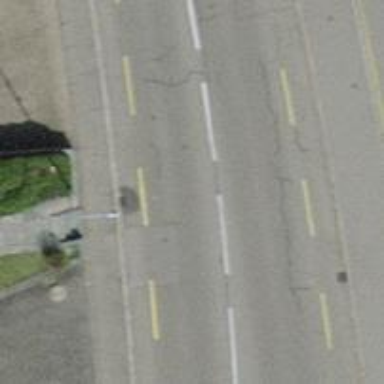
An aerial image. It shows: Tertiary road with asphalt surface and designated cycle lane.